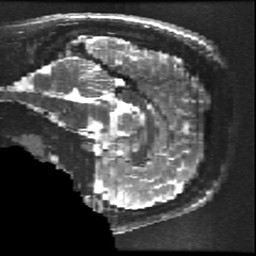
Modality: T2w
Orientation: sagittal
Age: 16
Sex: male
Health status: ill
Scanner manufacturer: ge
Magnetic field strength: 3 T
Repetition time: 7.5 s
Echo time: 0.09834 s